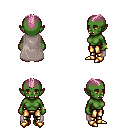
a pixel art fantasy rpg character, female body template, orc, green skin, gray cape, gold greaves, pink short mohawk hairstyle, bracelets, gold boots, four views (front, back, left, right), 2x2 character sprite sheet, small pixel art, hard edges, no anti-aliasing